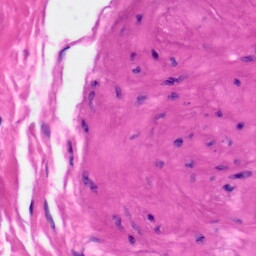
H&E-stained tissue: Skin